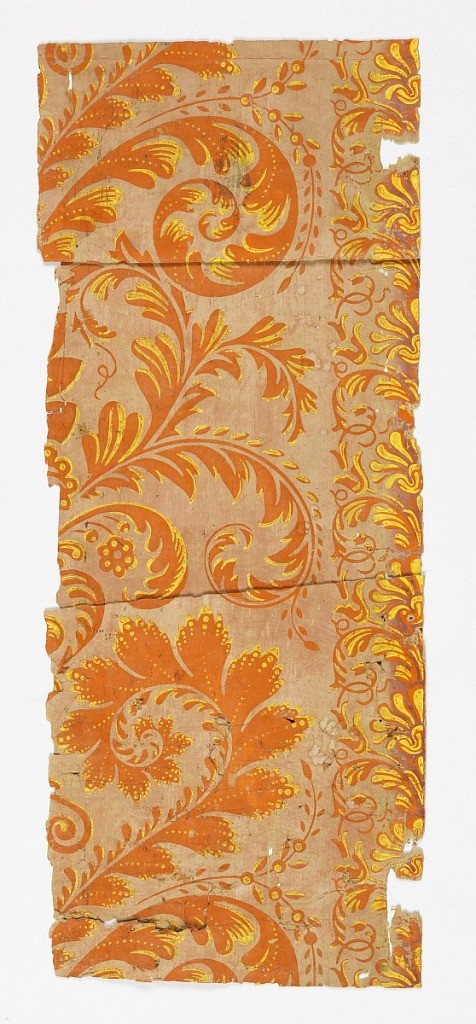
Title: Bandbox
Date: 1828–50
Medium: Block-printed on paper
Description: Pattern of foliate scrolls in orange and yellow on now-faded mauve ground, accompanied by newspaper dated 11/01/1828, Sunbury, PA, which had lined top of bandbox from which the patterned paper was removed.